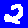
Digit: 2